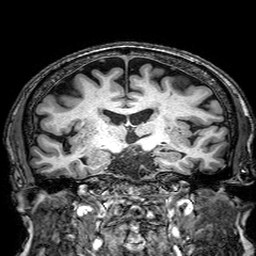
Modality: T1w
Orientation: sagittal
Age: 77
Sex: male
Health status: healthy
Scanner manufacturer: philips
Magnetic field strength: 3 T